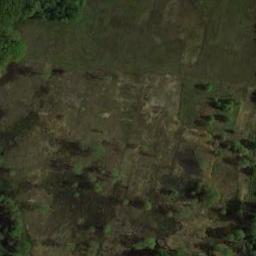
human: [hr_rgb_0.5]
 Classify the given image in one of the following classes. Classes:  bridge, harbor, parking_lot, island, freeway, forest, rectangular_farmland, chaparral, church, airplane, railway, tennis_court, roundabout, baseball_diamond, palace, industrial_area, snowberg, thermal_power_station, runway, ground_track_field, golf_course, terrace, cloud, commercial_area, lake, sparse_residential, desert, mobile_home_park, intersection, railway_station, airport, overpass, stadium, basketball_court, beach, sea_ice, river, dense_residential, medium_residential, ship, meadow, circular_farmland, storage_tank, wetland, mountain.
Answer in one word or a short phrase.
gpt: meadow